Field crop: maize
Growth stage: 2
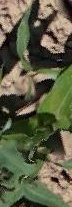
Species: maize